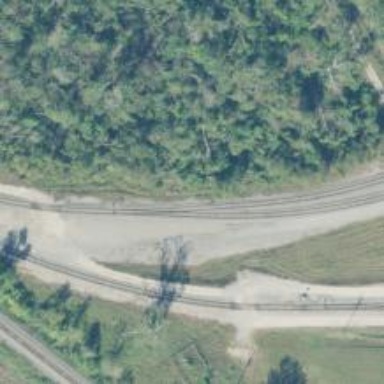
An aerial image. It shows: Rail spur service.